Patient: sex M, age 46
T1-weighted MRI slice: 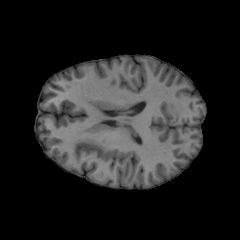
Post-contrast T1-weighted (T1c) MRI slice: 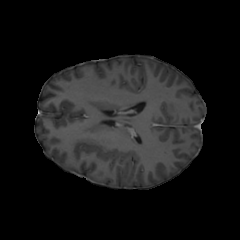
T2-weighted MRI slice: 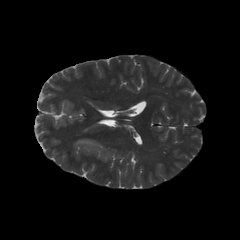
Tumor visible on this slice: yes
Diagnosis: Oligodendroglioma, IDH-mutant, 1p/19q-codeleted
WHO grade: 2